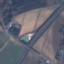
Land use / land cover class: Highway